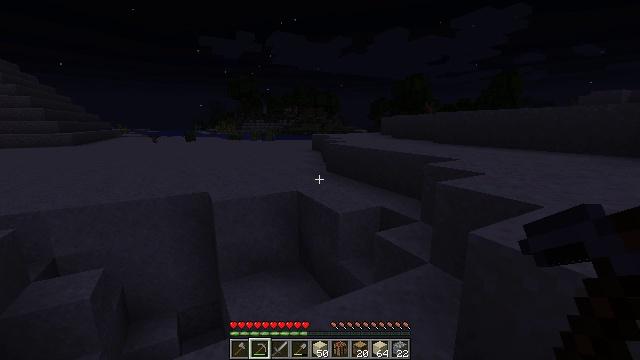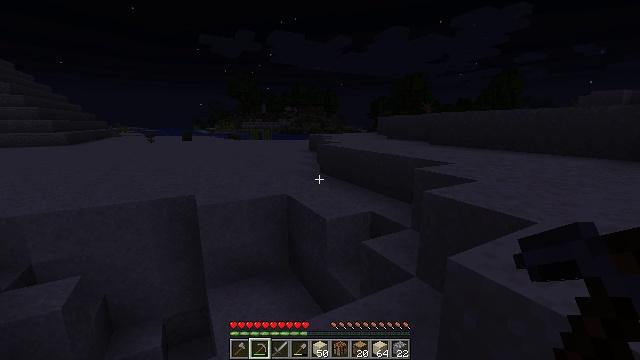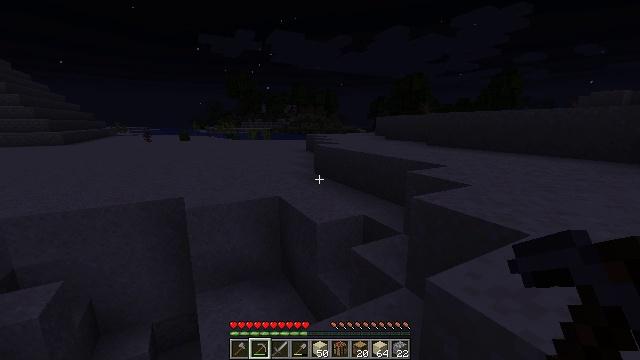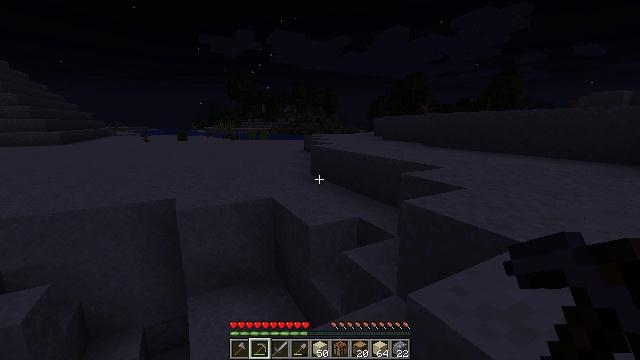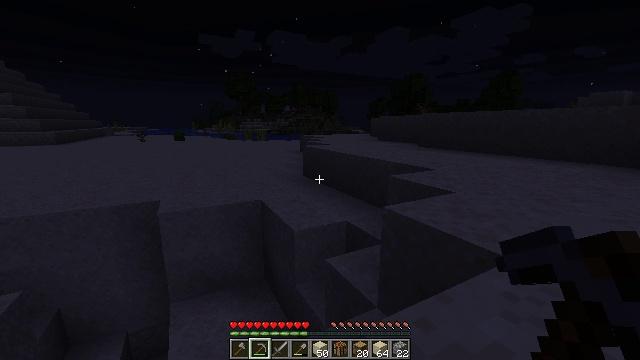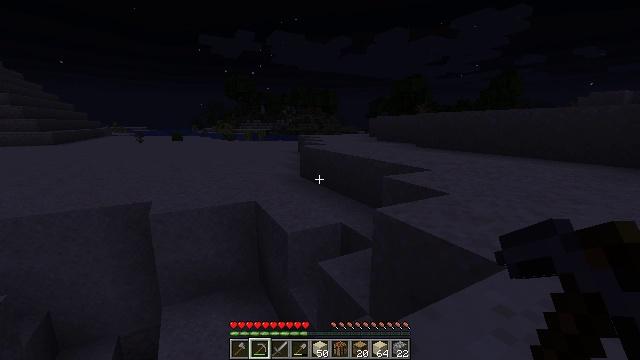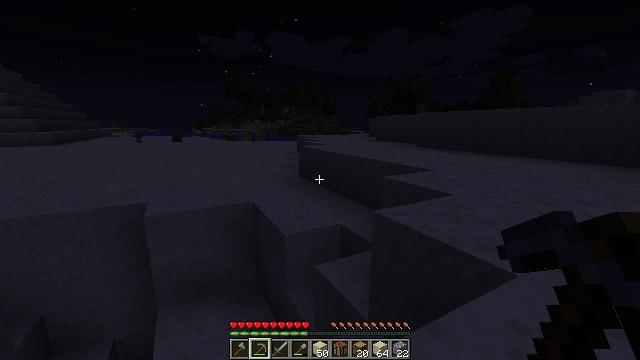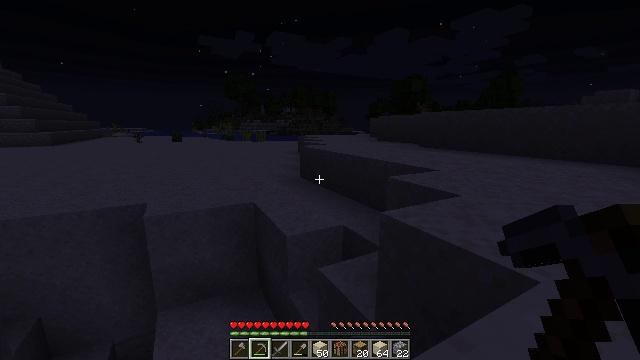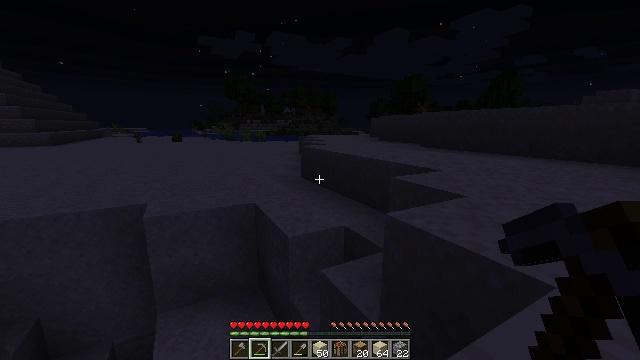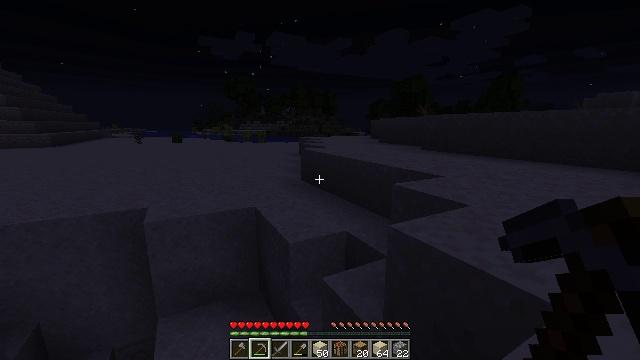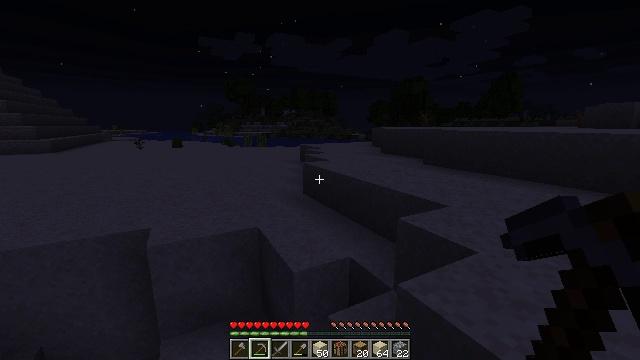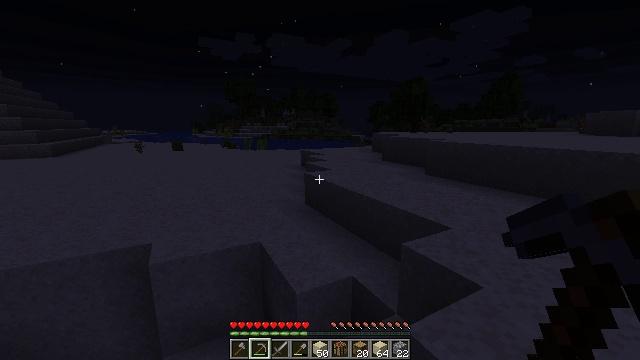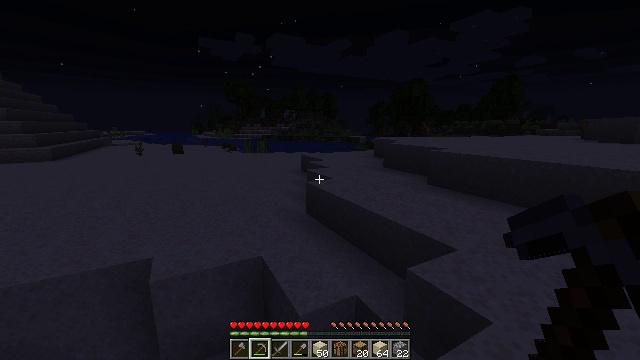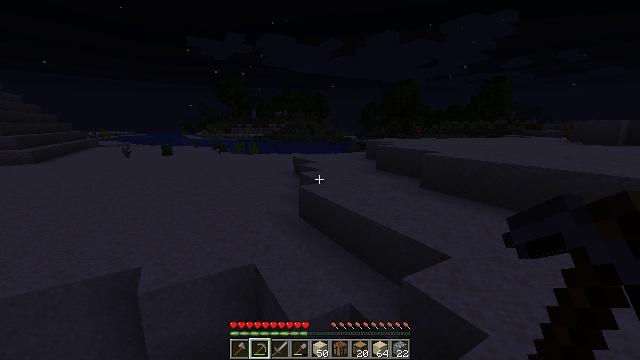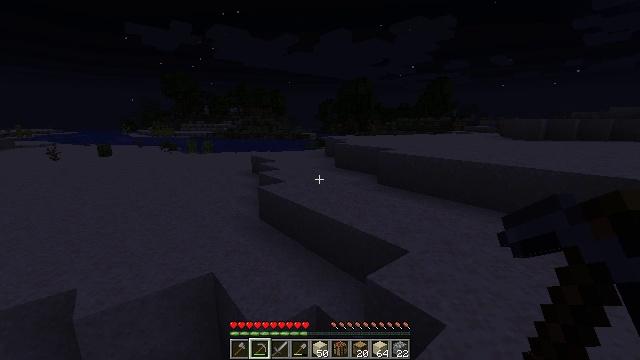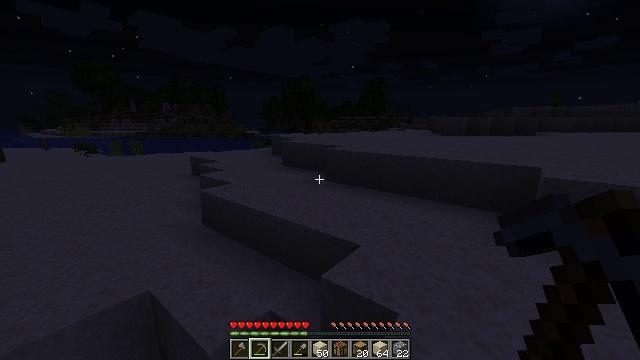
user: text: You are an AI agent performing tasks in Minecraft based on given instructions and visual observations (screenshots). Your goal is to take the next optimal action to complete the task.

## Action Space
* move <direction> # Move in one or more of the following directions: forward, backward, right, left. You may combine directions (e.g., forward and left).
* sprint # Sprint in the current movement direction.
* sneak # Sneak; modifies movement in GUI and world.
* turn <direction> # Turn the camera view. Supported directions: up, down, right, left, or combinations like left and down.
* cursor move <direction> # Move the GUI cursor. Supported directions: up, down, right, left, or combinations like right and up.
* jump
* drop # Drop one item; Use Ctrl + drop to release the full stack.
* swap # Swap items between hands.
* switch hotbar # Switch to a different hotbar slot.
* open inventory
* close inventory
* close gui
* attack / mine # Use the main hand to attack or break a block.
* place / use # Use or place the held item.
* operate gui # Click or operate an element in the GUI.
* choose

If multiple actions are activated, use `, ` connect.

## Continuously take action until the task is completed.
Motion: motion action
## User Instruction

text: Gather cactus by attacking it.
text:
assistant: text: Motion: move forward and move right
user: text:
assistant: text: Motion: move forward and move right
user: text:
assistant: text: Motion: move forward and move right
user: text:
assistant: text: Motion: move forward and move right
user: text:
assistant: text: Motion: move forward and move right
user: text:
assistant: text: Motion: move forward and move right
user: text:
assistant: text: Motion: move forward and move right
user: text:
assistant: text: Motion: move forward and move right
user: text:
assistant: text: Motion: move forward, jump
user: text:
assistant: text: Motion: move forward, jump
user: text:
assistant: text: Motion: move forward, jump
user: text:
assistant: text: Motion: move forward
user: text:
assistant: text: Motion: move forward and move right, turn right
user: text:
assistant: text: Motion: move forward and move right, turn right
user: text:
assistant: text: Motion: move forward and move right, turn right
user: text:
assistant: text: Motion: move forward and move right, turn right
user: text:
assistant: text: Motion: move forward and move right, turn right
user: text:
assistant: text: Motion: move forward and move right, turn right
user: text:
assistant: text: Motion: move forward and move right
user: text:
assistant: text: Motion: move forward and move right
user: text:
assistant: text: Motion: move forward and move right
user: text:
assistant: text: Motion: move forward and move right
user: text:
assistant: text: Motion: move forward and move right, jump
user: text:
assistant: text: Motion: move forward and move right, jump
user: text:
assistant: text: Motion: move forward and move right, jump
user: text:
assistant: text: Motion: move forward and move right, jump
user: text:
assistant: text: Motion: move forward and move right
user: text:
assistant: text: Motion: move forward and move right, jump
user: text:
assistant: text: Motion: move forward and move right, jump
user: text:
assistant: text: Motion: move forward and move right, jump